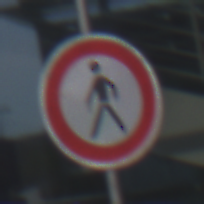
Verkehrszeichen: VerbotFussgaenger
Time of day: MorningAfternoon
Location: Outdoor (Urban)
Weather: PartlyCloudy
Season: NotSpecified
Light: Natural